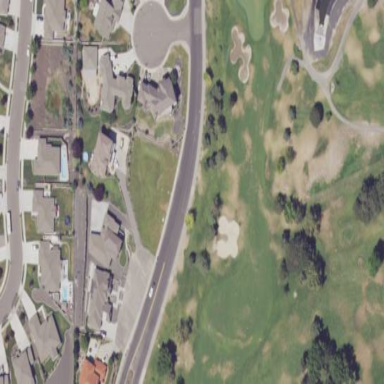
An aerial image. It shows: Scenic golf fairway.